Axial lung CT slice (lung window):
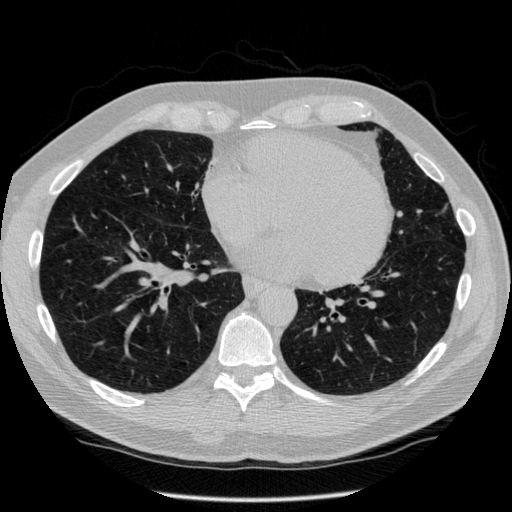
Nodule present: no